Field crop: tomato
Growth stage: 1
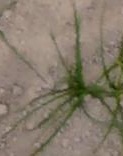
Species: cyperus